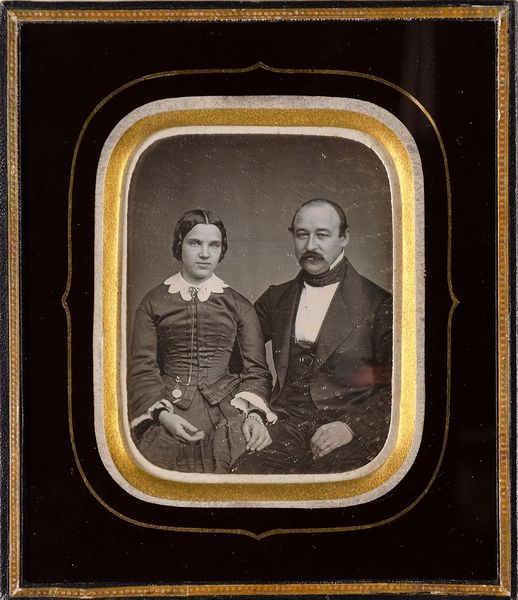
Titel: Unbekanntes Paar
Künstler: Julius Böhm
Standort: Hamburg
Institution: Museum für Kunst und Gewerbe Hamburg
Schlagwörter: mann, frau, portrait, figur, foto, fotografie, photographie, doppelbildnis, doppelportrait, photo, lichtbild, daguerreotypie, bildwerke, angewandte und bildende kunst, hessische systematik, porträt, porträtfotografie, porträtphotographie, hüftbild, doppelporträt